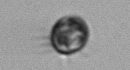
Label: Balanion